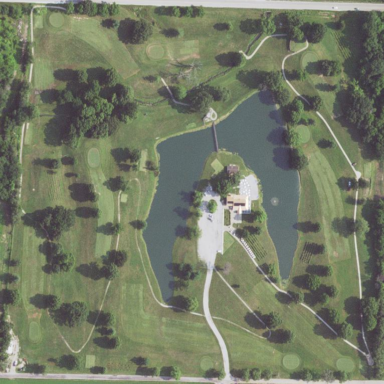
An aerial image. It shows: Golf course surrounded by greenery.